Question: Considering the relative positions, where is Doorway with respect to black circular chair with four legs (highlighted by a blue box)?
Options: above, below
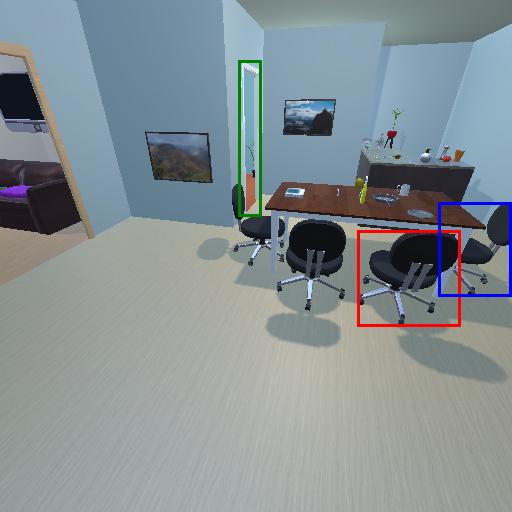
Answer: above